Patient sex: M
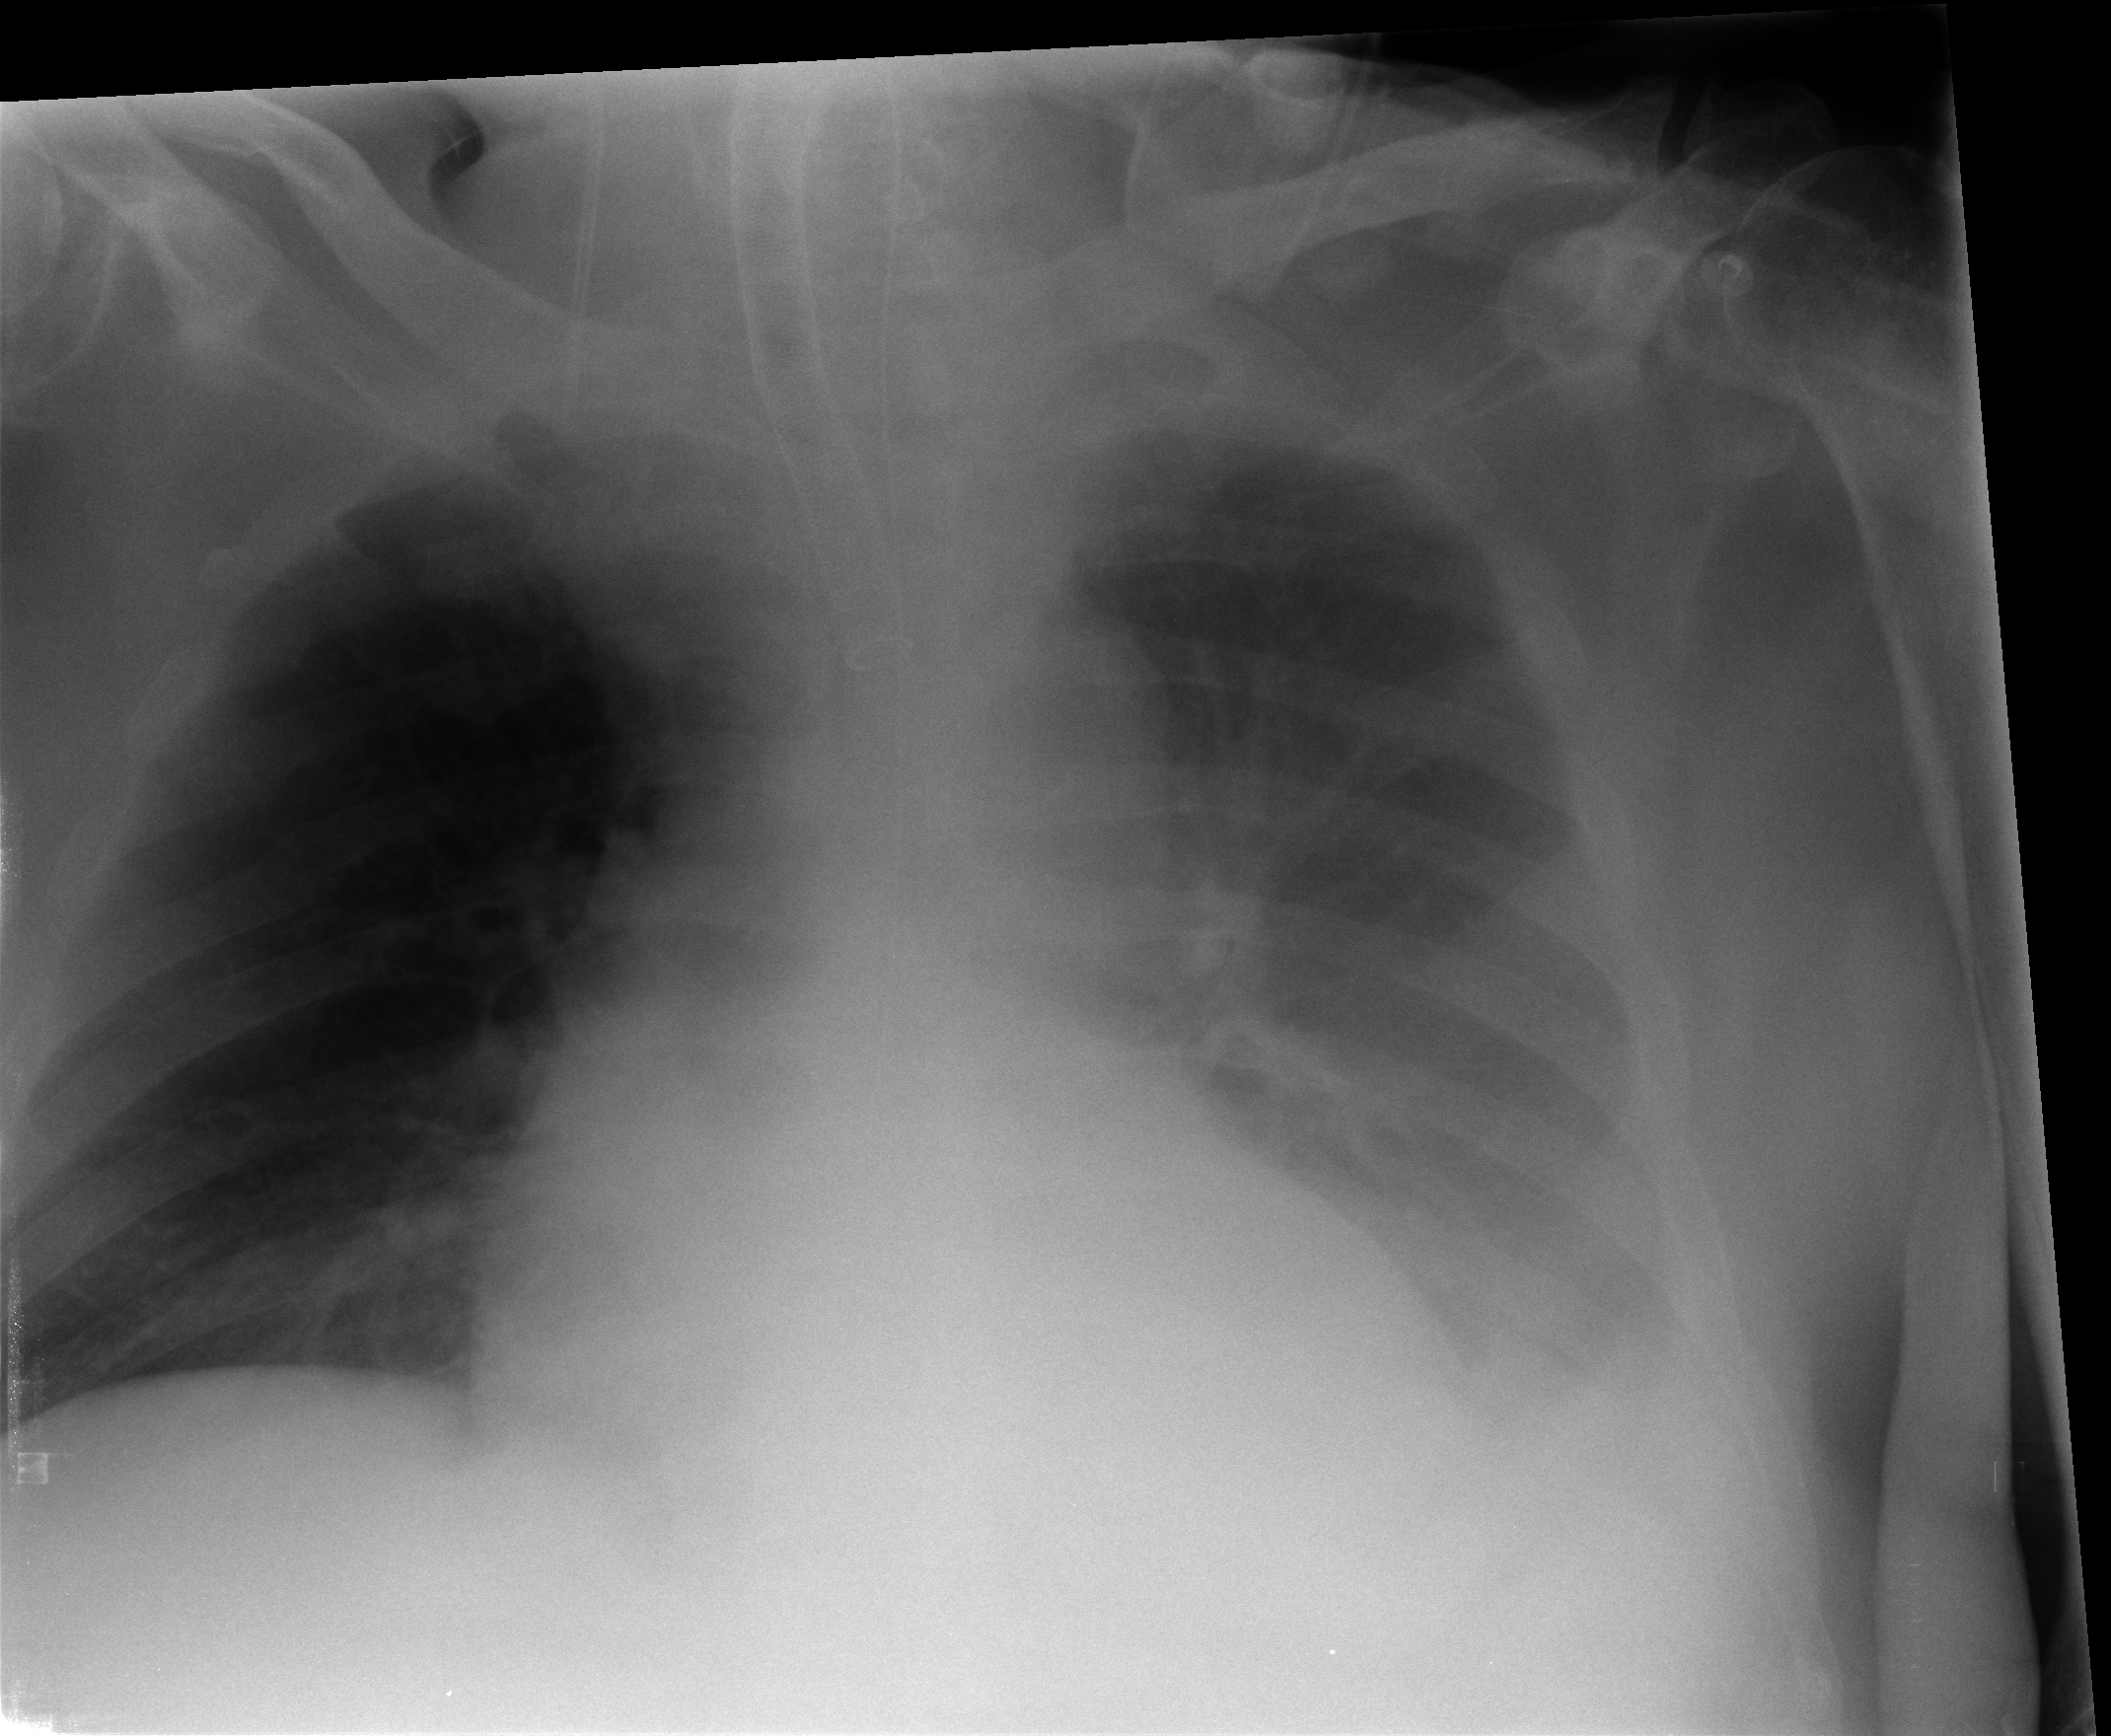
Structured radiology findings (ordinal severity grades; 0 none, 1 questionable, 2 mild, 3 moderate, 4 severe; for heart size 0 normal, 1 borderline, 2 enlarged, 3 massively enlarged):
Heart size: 2
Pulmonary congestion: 0
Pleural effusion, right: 0
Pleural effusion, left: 3
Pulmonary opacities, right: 1
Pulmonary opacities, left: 1
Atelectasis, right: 2
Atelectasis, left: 2